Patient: sex M, age 75
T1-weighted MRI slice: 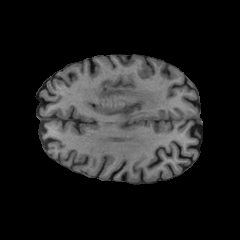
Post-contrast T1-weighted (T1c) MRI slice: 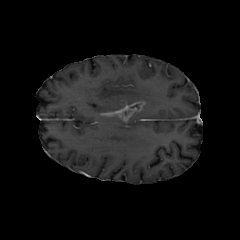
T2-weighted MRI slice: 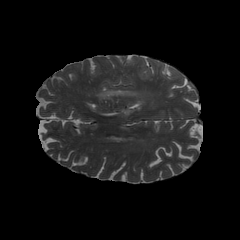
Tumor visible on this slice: yes
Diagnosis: Glioblastoma, IDH-wildtype
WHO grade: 4